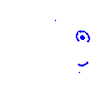
Particle: pion